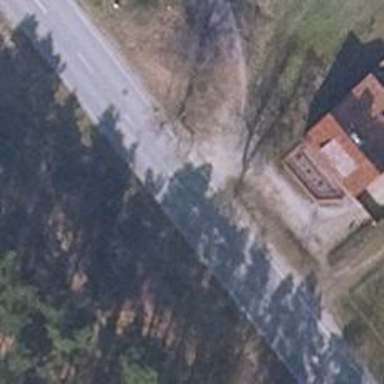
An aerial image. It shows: Secondary road with asphalt surface.